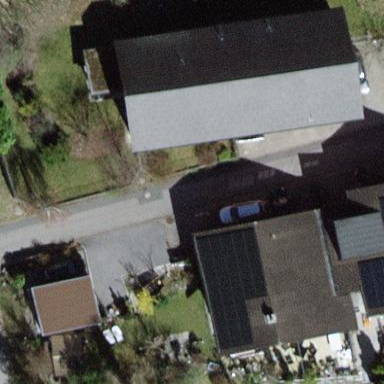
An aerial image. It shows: Semidetached house.